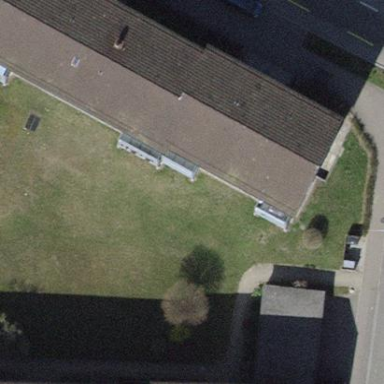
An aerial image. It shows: Apartments building with tiled roof.